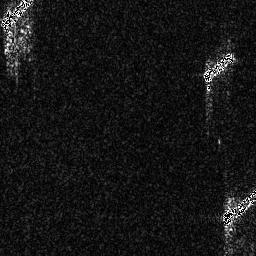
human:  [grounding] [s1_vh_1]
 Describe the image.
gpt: In the satellite image, there is  <ref>1 medium ship </ref> <box>[[0, 0, 12, 11, 0]]</box> located at top left,  <ref>1 medium ship </ref> <box>[[78, 20, 91, 32, 0]]</box> located at top right,  <ref>1 medium ship </ref> <box>[[86, 73, 99, 87, 0]]</box> located at bottom right.